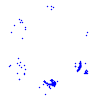
Particle: pion